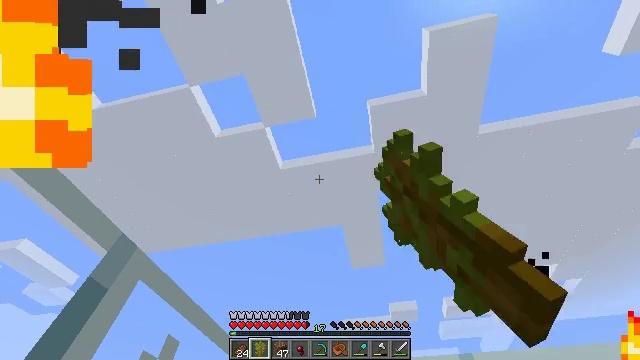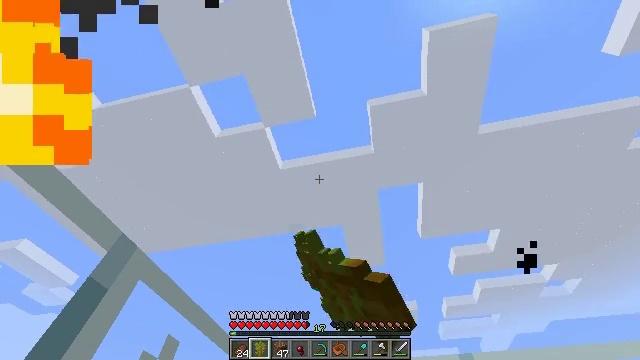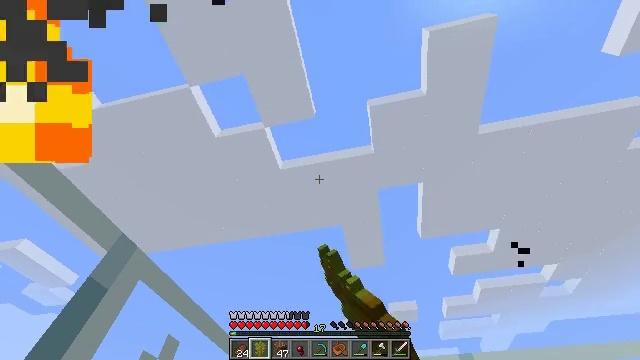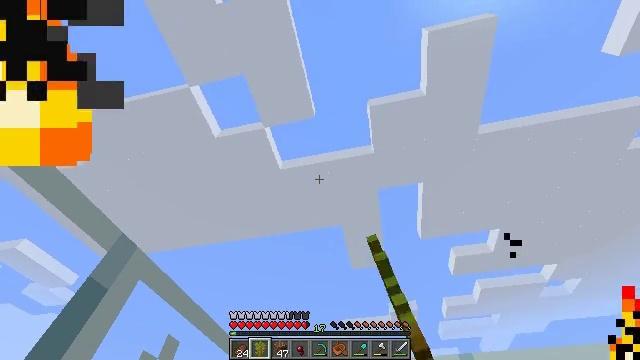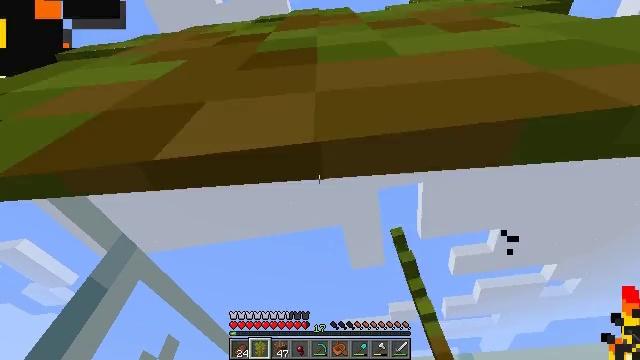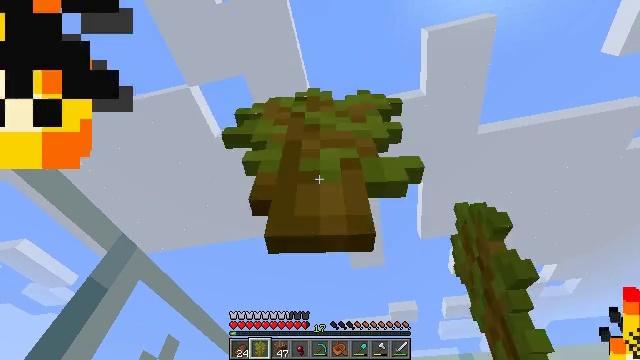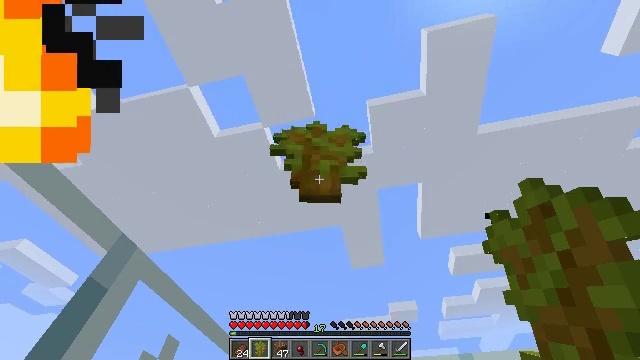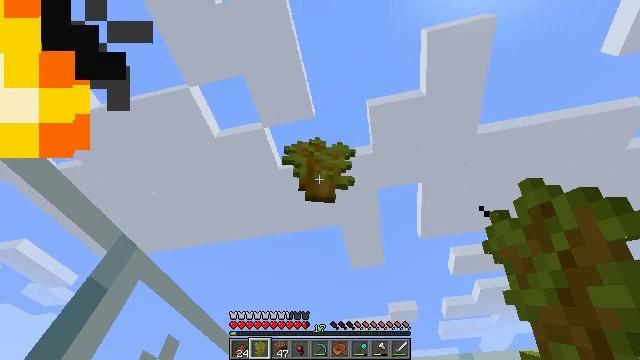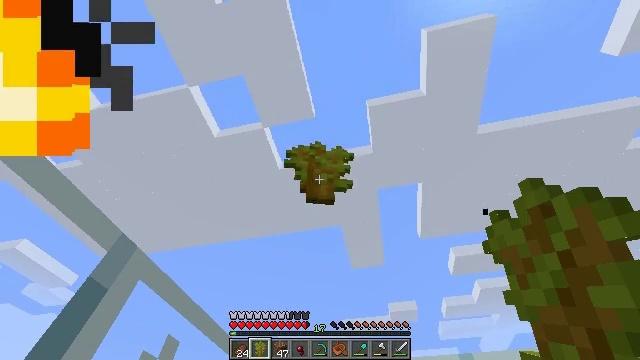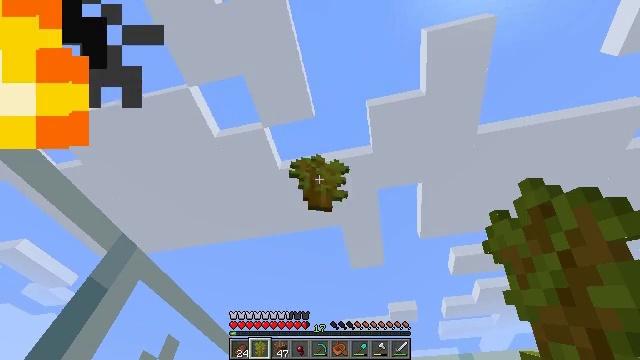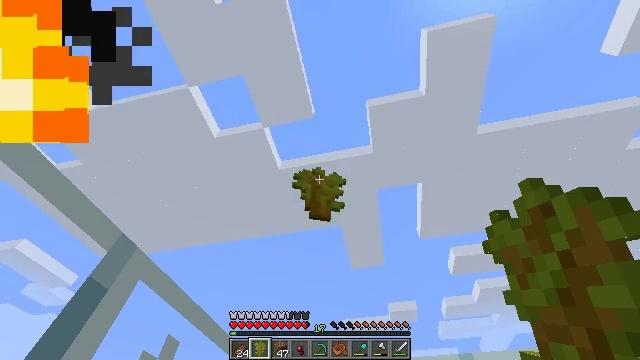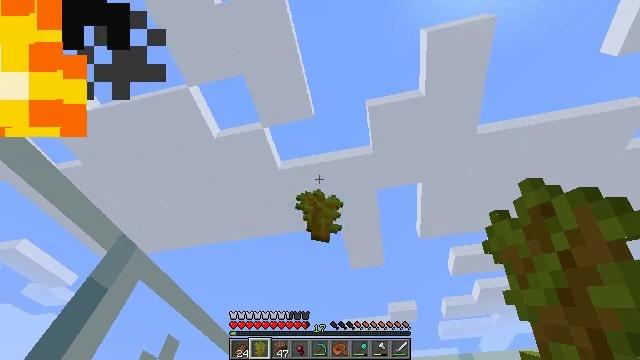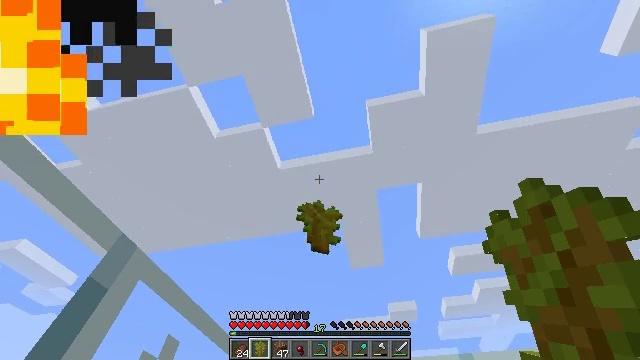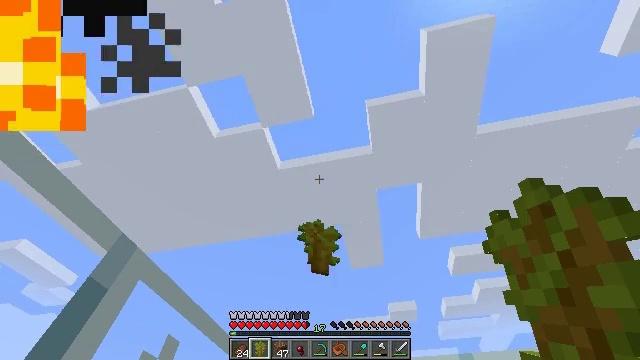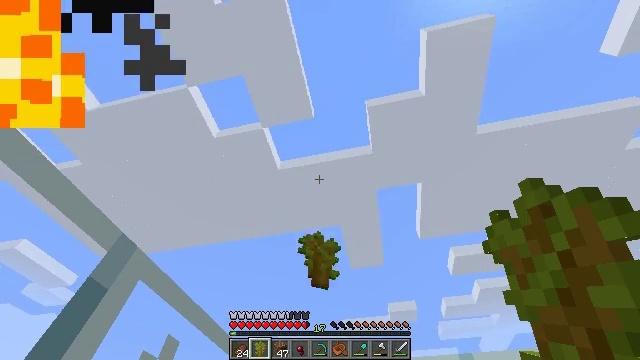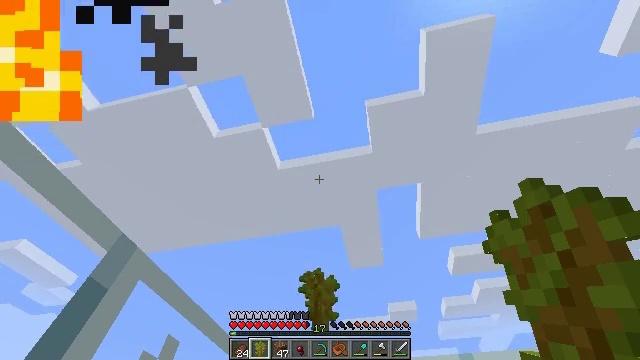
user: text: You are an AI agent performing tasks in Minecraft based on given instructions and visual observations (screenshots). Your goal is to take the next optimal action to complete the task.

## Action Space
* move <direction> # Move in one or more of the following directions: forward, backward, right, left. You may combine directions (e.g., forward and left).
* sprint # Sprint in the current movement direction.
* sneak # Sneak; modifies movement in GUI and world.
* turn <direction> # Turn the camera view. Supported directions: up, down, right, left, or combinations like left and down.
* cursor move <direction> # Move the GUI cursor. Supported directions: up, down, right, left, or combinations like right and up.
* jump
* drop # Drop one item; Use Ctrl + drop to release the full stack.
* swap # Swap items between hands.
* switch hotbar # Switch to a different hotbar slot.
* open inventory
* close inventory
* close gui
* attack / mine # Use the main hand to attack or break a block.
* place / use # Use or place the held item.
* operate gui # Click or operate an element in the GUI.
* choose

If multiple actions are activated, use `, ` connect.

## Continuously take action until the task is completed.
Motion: motion action
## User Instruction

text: Remove an acacia sapling from the inventory.
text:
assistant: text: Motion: drop
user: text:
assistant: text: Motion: drop
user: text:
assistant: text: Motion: drop
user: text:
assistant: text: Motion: drop
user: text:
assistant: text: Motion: drop
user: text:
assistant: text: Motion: drop
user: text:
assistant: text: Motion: drop
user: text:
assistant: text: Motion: drop
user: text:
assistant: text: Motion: drop
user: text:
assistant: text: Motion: drop
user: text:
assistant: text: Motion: drop
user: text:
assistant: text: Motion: drop
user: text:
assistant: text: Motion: drop
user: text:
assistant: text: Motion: drop
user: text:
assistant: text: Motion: drop
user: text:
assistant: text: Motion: drop
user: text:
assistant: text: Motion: drop
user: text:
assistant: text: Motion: drop
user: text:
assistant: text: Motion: drop
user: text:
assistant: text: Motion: drop
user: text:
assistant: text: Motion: drop
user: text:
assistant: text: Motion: drop
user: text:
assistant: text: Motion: no_op
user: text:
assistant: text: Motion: no_op
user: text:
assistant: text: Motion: drop
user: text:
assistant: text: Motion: drop
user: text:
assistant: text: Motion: drop
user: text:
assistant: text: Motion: no_op
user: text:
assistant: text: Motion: no_op
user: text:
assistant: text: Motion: no_op